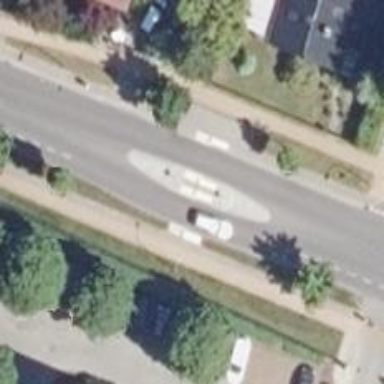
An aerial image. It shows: Secondary road with asphalt surface. It has separate lane for cyclists on the left and sidewalks on both sides.